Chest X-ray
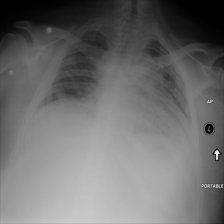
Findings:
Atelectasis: positive
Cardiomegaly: negative
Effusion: negative
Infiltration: negative
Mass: negative
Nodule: negative
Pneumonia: negative
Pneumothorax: negative
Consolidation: negative
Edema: negative
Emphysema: negative
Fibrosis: negative
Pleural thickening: negative
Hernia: negative